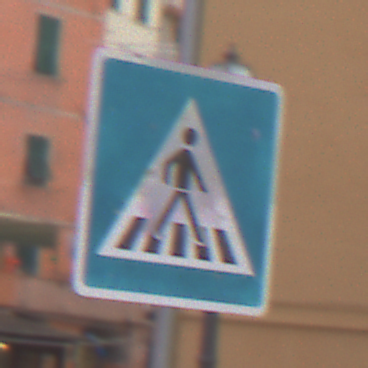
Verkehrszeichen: FussgaengerueberwegLinks
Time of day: Midday
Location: Outdoor (Urban)
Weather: Overcast
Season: NotSpecified
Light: Natural